Question: It does compiled. But I do not think it should. It compile both in VS2008 and VS2013.

I Add a picture to show it does compile. but I am really confused at this. The picture is VS2013.
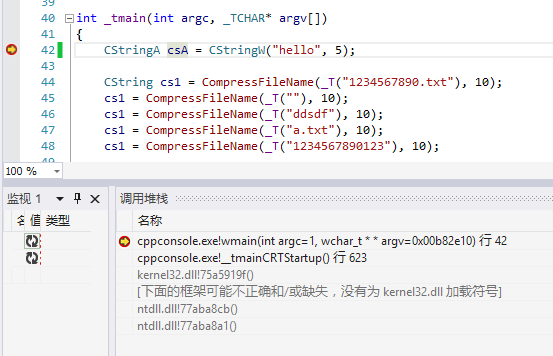
Answer: Why shouldn't it compile? There's explicit code in CString to handle exactly such unicode-to-ascii conversions:
'''
CStringT& operator=(_In_opt_z_ PCYSTR pszSrc)
{
...
PXSTR pszBuffer = GetBuffer( nDestLength );
StringTraits::ConvertToBaseType( pszBuffer, nDestLength, pszSrc);
...
}
'''
and internally (note the explicit LPSTR and LPCWSTR in the signature):
'''
static void __cdecl ConvertToBaseType(
_Out_writes_(nDestLength) LPSTR pszDest,
_In_ int nDestLength,
_In_ LPCWSTR pszSrc,
_In_ int nSrcLength = -1) throw()
{
// nLen is in XCHARs
::WideCharToMultiByte( _AtlGetConversionACP(), 0, pszSrc, nSrcLength, pszDest, nDestLength, NULL, NULL );
}
'''
You can step into it from the debugger.